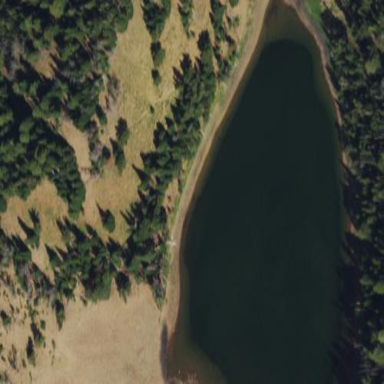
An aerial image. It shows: Lake with natural water.